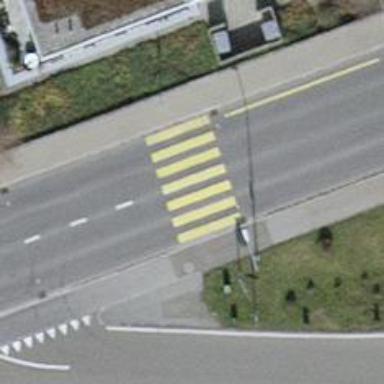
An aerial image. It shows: Uncontrolled zebra crossing on the road.